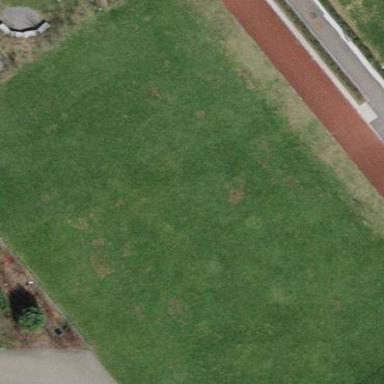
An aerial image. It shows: Soccer pitch designated for leisure and sports activities.